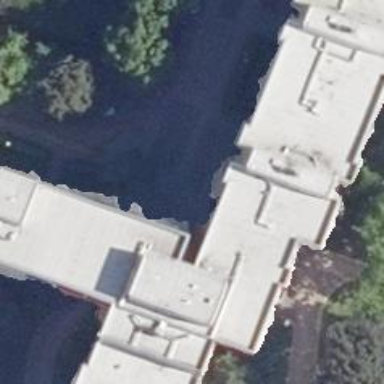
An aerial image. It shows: Building with apartments and flat roof.